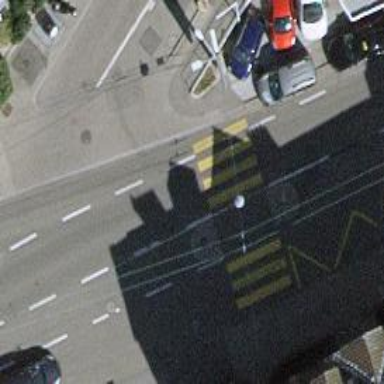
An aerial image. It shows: Marked crossing with pedestrian island.